An envelope spectrum derived from a bearing vibration measurement is shown; the reference markers locate BPFO, BPFI, BSF and FTF for this bearing geometry and shaft speed. Diagnose the bearing from this image, choosing from: normal, inner_race, outer_race, ball.
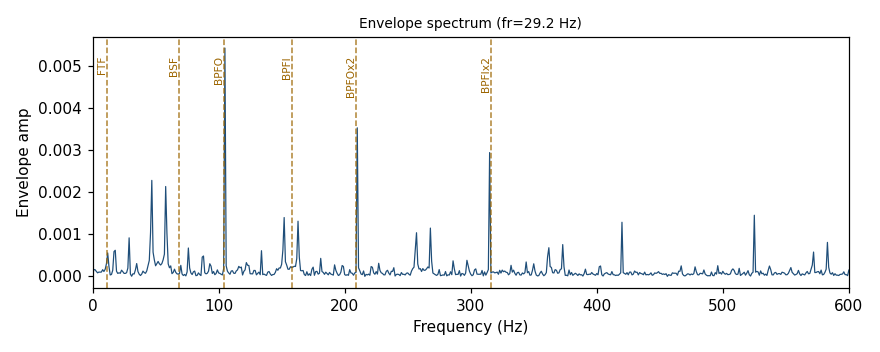
Answer: outer_race